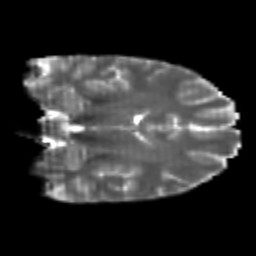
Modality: T2w
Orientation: coronal
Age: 24
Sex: male
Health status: healthy
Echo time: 0.074 s